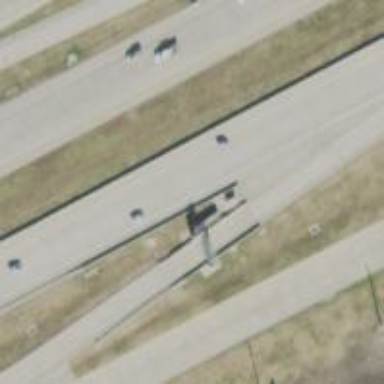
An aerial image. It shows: Toll gantry on the road.